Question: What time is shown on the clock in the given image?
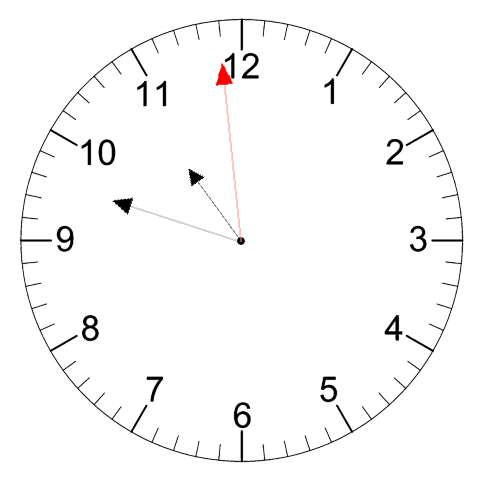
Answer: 10:47:59